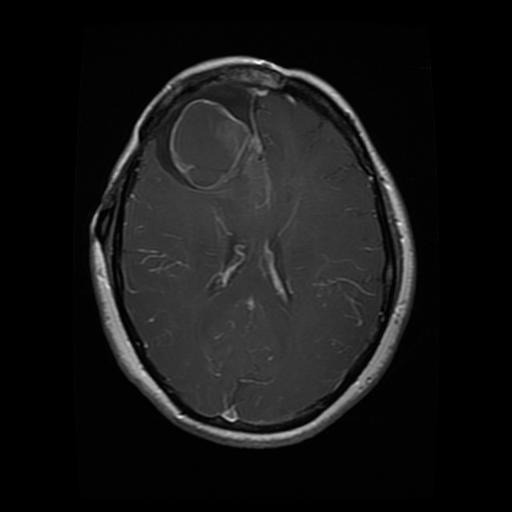
Label: glioma